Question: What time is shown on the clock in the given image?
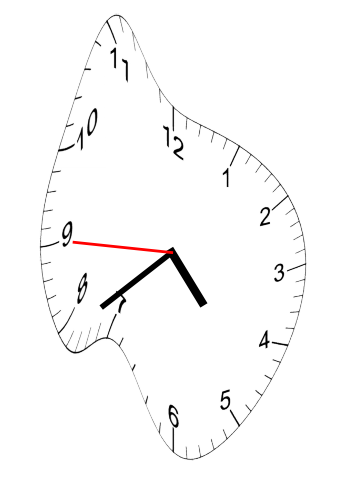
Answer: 04:38:45